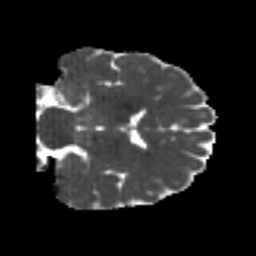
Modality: MD
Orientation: coronal
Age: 24
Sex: male
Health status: healthy
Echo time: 0.074 s